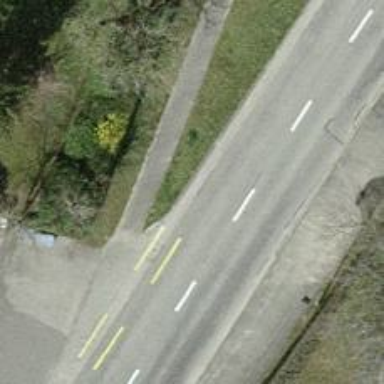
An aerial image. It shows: Tertiary road.